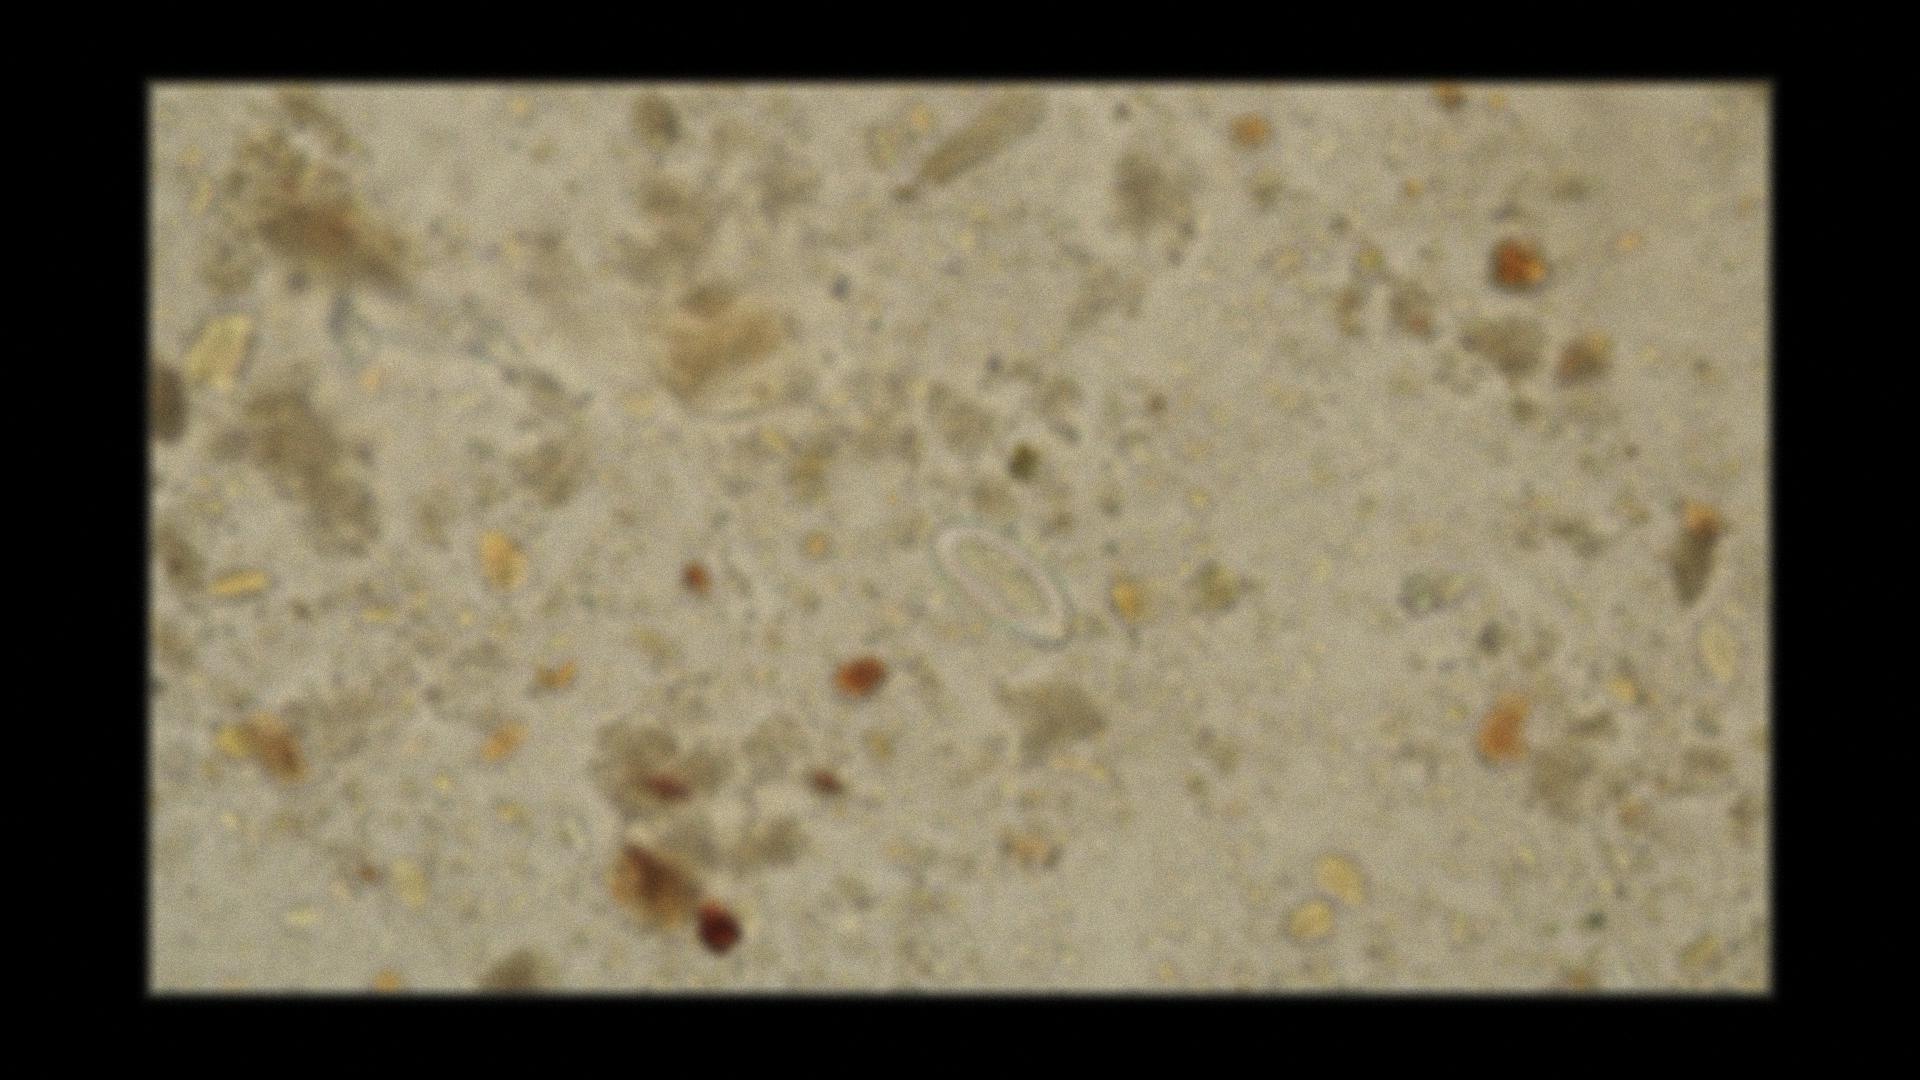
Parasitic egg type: Enterobius vermicularis